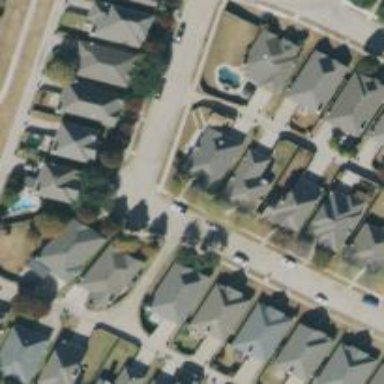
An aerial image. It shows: Residential road.